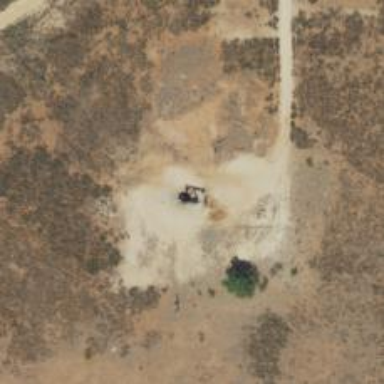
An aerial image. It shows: Petroleum well that is man-made.